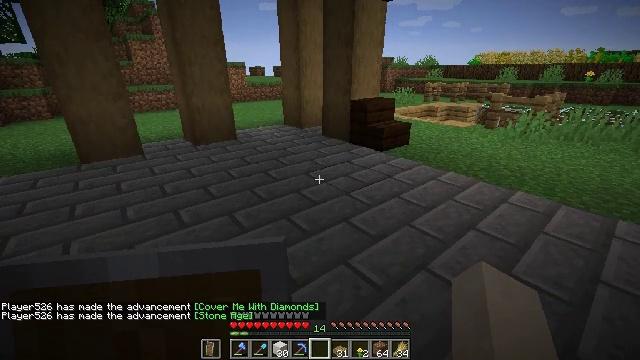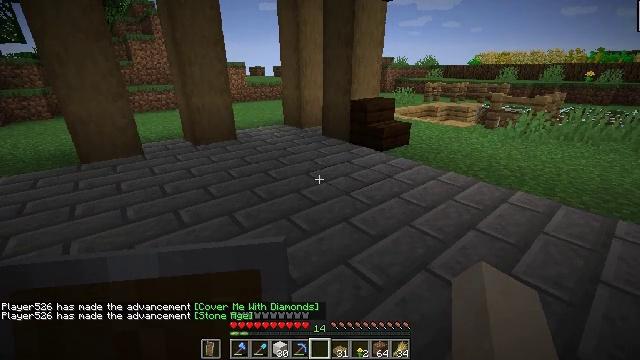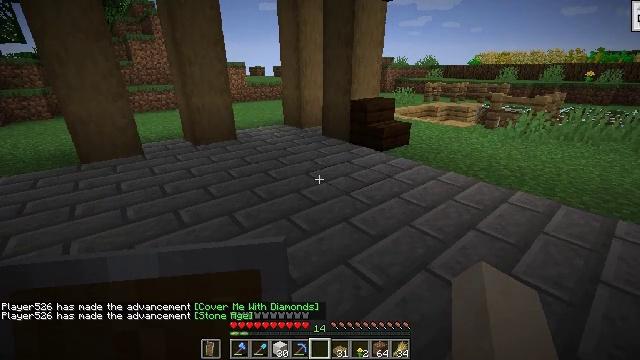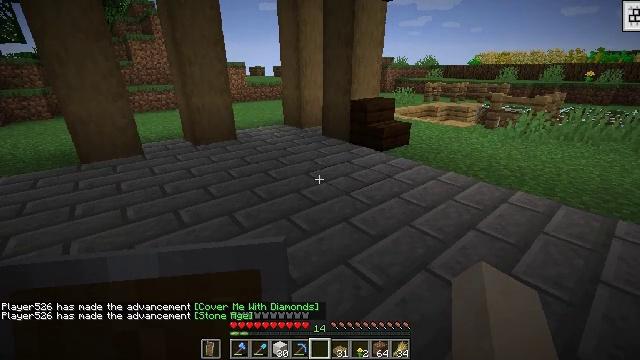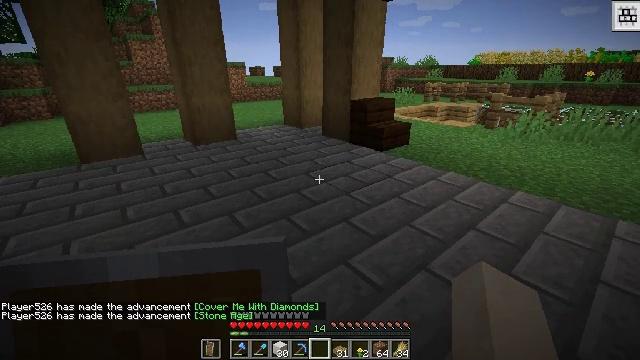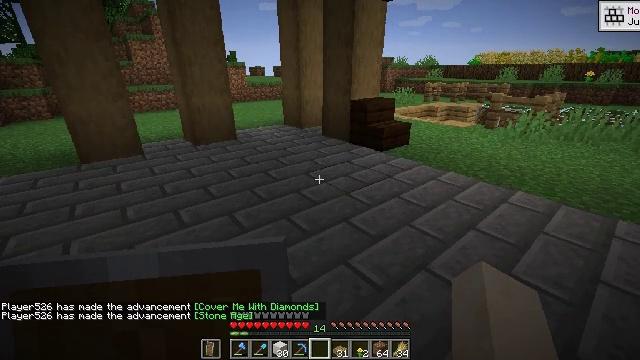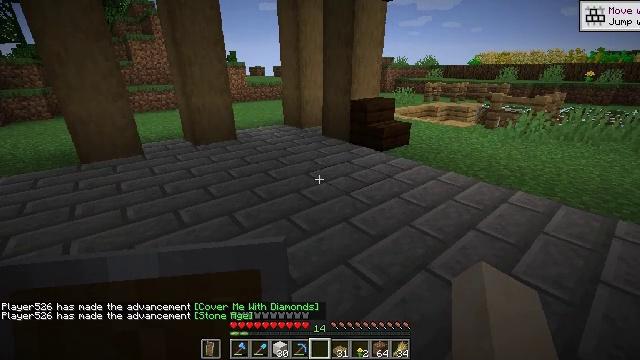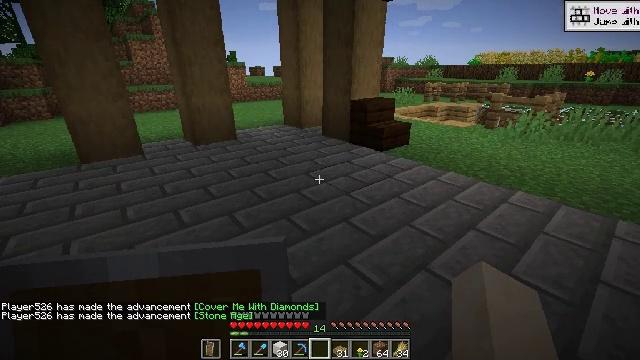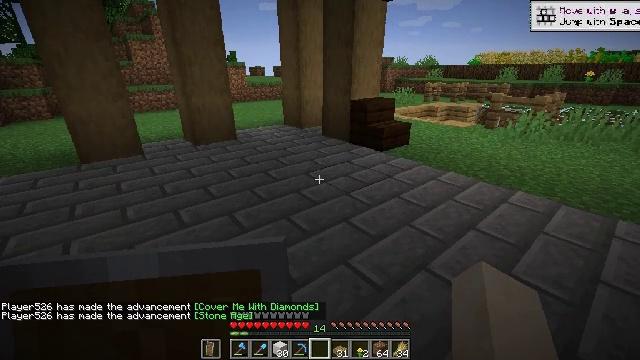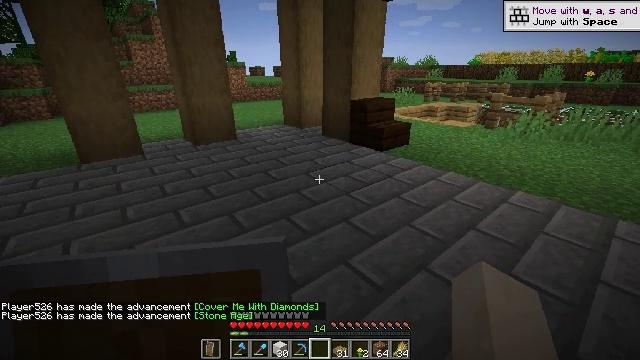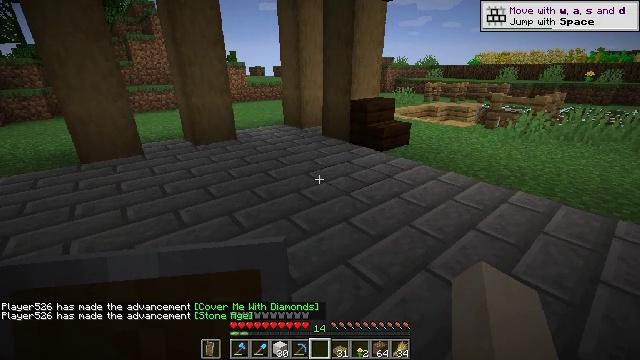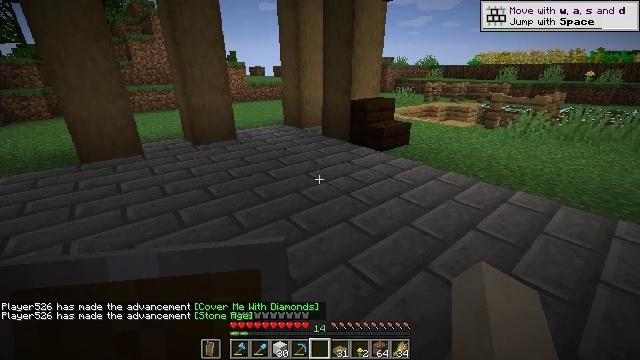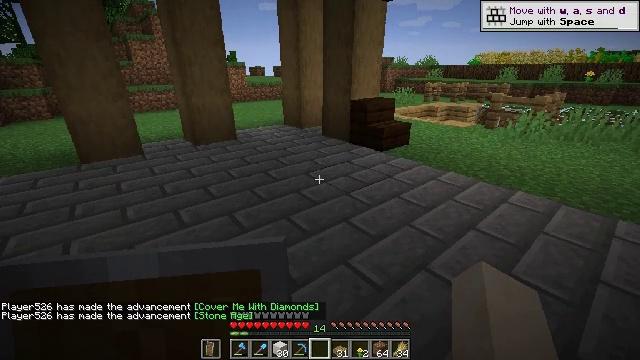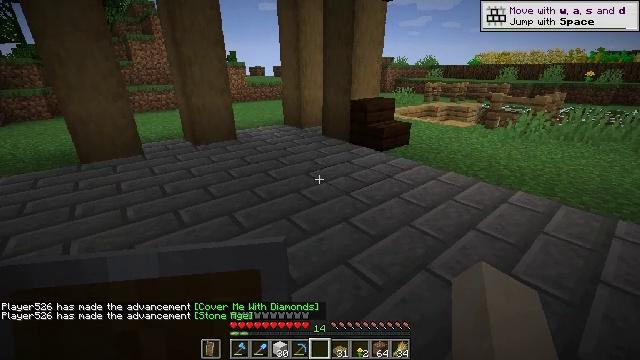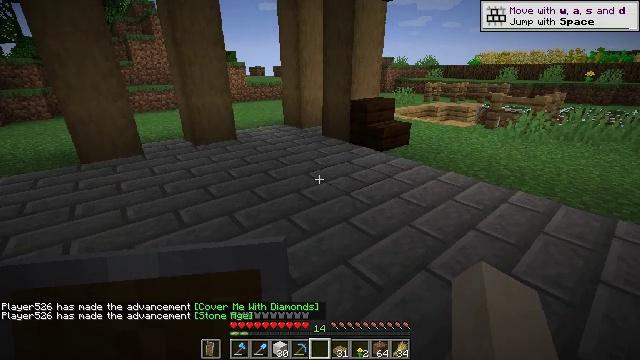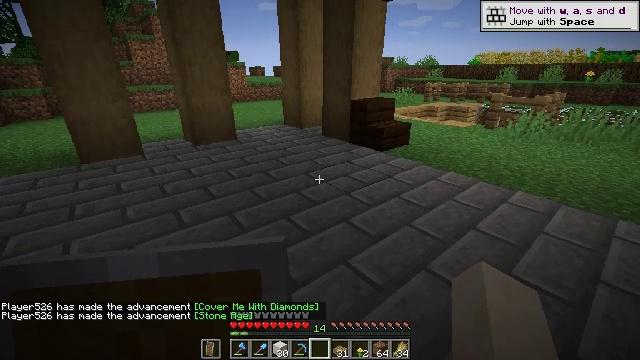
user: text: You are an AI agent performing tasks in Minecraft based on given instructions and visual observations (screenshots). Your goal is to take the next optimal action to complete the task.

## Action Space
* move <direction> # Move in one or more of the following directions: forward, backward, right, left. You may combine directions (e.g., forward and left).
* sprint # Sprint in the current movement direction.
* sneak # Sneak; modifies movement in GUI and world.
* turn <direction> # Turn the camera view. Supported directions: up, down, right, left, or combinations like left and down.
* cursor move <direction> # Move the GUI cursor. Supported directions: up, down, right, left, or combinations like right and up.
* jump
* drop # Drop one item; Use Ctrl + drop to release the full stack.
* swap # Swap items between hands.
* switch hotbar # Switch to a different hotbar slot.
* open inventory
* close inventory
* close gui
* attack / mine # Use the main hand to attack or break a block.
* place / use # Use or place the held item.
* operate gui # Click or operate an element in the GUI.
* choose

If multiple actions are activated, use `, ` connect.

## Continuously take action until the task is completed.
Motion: motion action
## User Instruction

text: Heat cobblestone in the furnace to get stone.
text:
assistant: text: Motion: attack / mine
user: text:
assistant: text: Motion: attack / mine
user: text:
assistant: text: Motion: attack / mine
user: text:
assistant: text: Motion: attack / mine
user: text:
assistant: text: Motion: attack / mine
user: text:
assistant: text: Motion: attack / mine
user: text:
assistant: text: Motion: attack / mine
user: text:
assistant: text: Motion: attack / mine
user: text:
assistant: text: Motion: attack / mine
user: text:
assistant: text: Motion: attack / mine
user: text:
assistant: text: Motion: attack / mine
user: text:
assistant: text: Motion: attack / mine
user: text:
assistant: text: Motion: attack / mine
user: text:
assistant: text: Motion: attack / mine
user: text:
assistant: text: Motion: attack / mine
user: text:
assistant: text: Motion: attack / mine
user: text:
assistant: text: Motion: move left, attack / mine
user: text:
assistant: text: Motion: move left, attack / mine
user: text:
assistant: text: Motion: move forward and move left, attack / mine
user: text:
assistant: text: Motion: move forward and move left, attack / mine
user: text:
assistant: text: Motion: move forward and move left, attack / mine
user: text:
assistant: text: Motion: move forward and move left, attack / mine
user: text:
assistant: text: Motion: move forward and move left, attack / mine
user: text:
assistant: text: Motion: move forward and move left, attack / mine
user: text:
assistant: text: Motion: move left, attack / mine
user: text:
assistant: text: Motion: move right, turn left, attack / mine
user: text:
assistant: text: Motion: move back and move right, turn left and up, attack / mine
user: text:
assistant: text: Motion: move back and move right, turn up, attack / mine
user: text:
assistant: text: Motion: move back and move right, turn right and down, attack / mine
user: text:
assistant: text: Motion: move back and move right, attack / mine